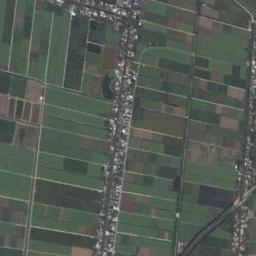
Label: rectangular_farmland